Field crop: maize
Growth stage: 2
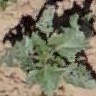
Species: datura